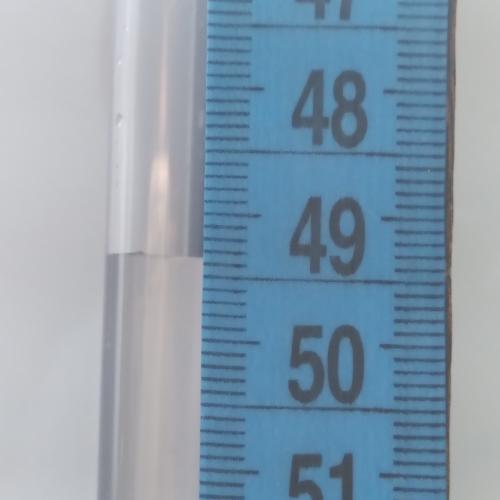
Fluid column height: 49.3 cm